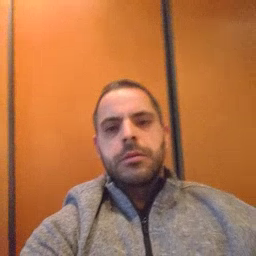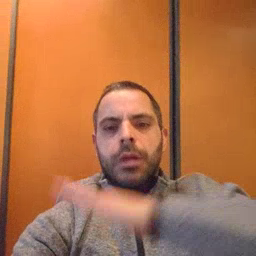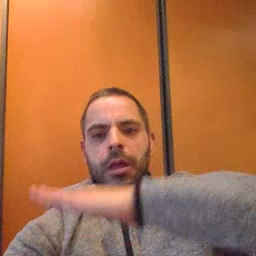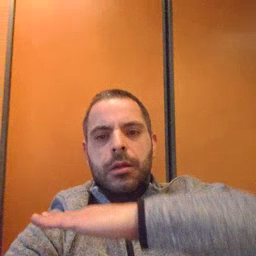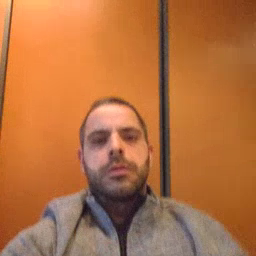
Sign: table